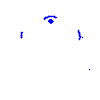
Particle: kaon